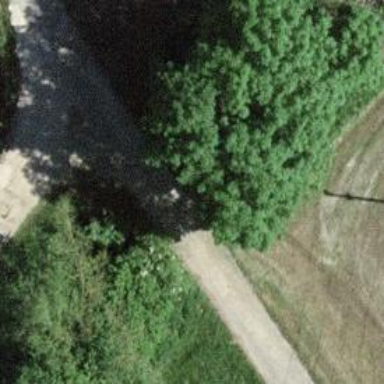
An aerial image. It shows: Culvert tunnel.